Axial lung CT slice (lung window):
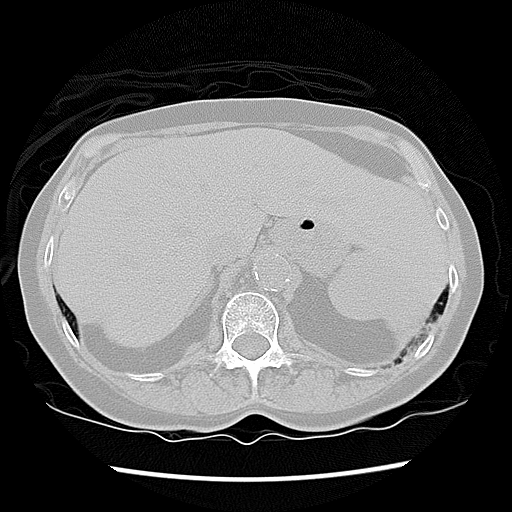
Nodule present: no